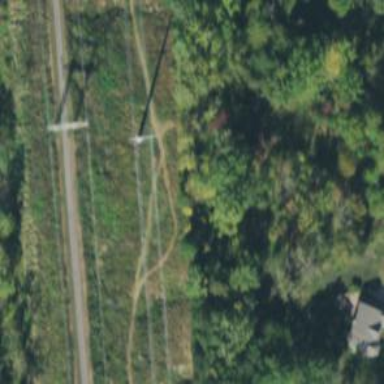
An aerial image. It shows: Power tower.